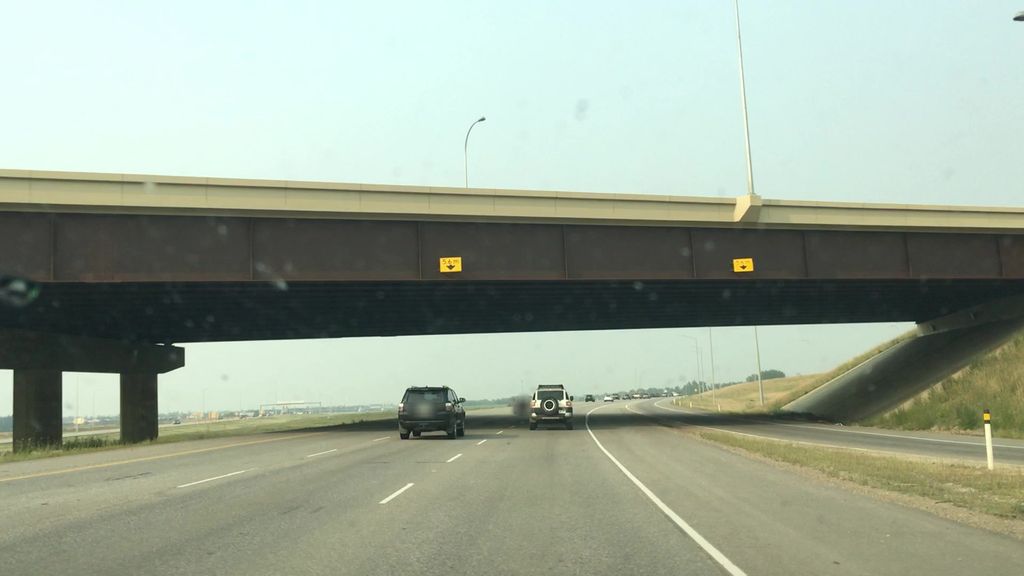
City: edmonton